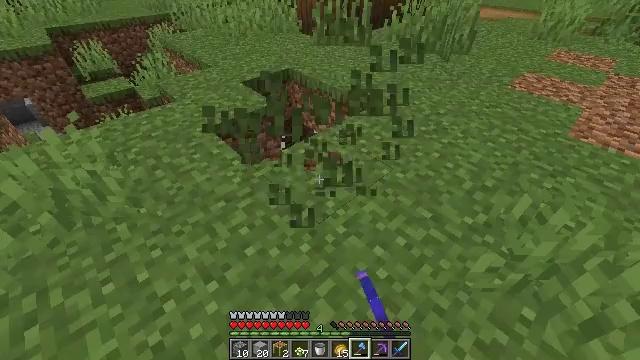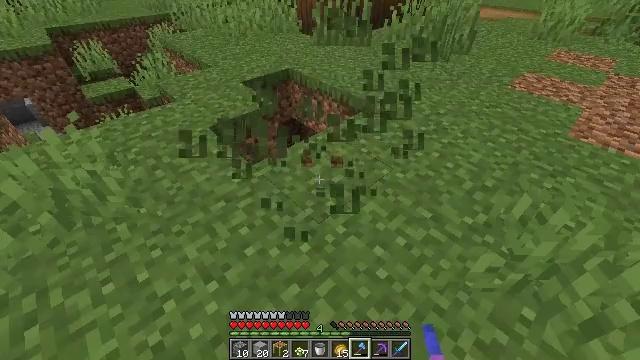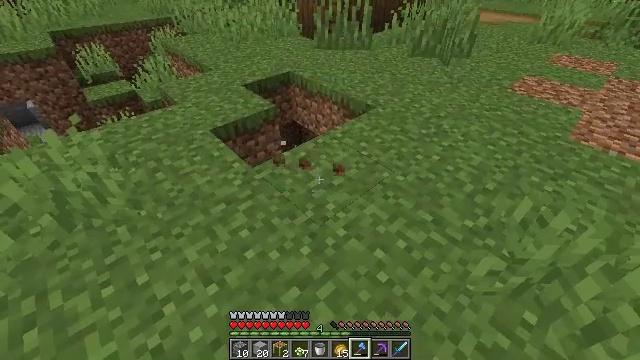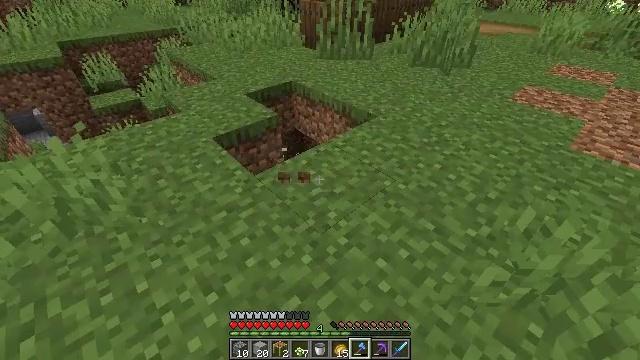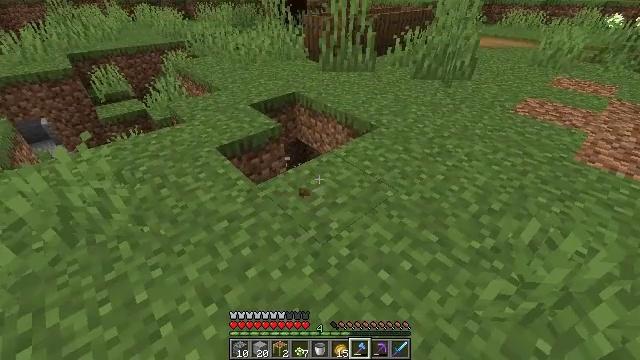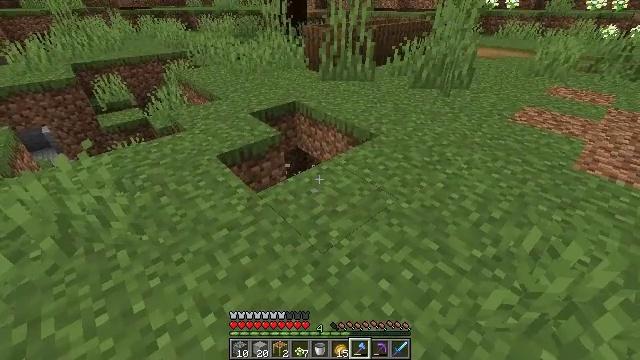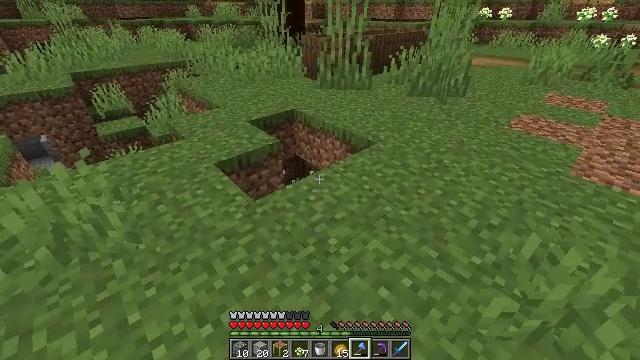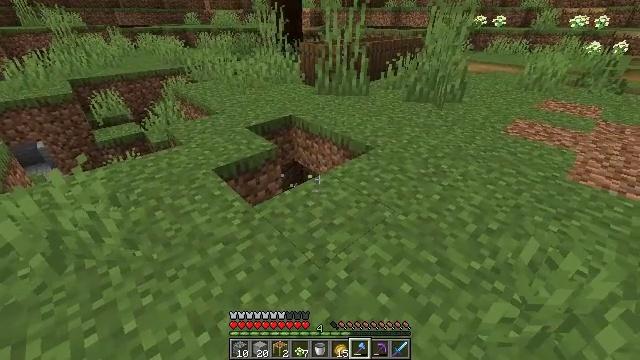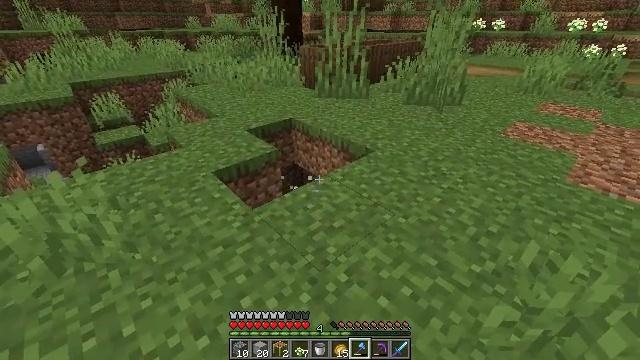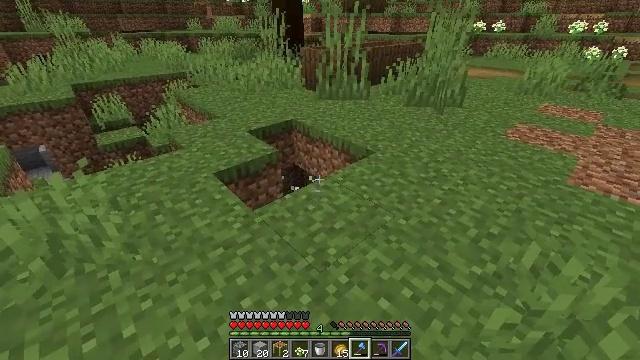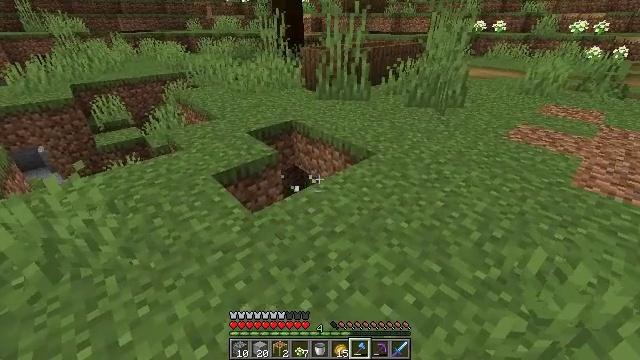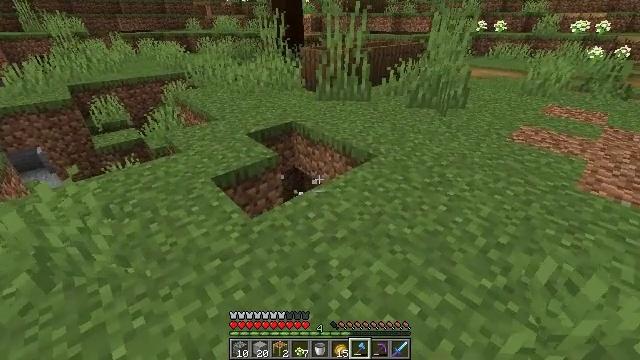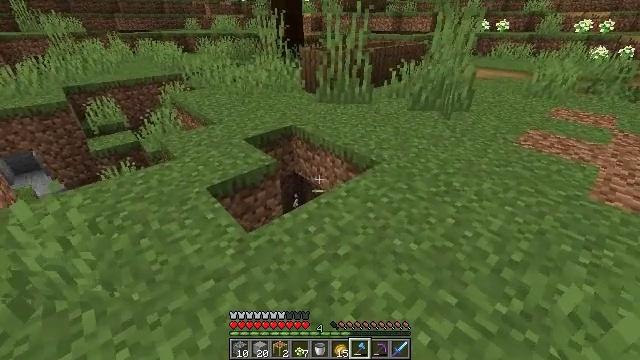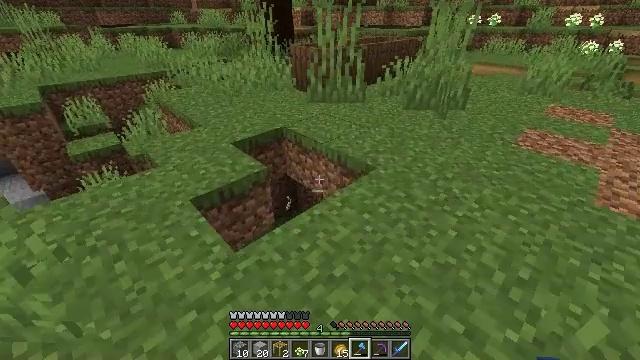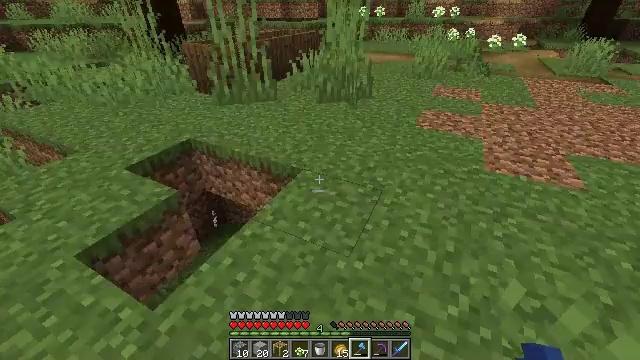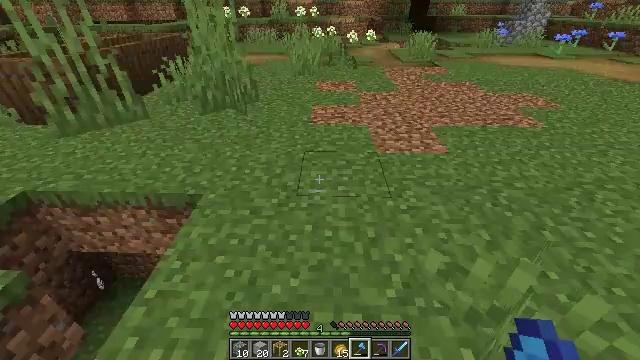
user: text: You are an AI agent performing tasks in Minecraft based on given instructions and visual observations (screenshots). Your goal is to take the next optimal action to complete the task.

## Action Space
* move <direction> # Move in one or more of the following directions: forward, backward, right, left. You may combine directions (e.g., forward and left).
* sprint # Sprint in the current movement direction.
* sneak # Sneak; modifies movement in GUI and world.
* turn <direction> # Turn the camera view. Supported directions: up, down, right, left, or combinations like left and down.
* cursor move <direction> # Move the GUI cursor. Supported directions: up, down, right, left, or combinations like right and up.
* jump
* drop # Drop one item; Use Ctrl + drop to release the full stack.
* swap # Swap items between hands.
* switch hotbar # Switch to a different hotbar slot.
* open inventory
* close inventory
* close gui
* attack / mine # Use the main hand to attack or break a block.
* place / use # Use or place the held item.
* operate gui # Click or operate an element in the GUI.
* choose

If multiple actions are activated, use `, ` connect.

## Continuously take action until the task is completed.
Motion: motion action
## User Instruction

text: Gather tall grass by hitting it.
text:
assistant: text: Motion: no_op
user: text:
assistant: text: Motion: no_op
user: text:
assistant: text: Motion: turn up
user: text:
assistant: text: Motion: turn up
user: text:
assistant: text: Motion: turn up
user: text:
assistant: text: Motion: turn up
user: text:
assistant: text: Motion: turn up
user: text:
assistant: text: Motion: no_op
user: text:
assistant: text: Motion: no_op
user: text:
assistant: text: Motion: move forward
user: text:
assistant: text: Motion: move forward
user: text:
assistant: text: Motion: move forward
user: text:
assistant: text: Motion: move forward, turn right
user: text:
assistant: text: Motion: move forward, turn right and down
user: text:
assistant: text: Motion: turn right
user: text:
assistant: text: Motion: turn right and up
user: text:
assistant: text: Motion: turn right and up
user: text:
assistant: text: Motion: move forward, turn right
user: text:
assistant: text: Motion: move forward
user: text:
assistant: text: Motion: move forward
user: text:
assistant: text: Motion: move forward
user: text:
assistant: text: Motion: move forward, turn left
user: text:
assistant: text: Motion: move forward, turn left and down
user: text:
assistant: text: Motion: move forward, turn left
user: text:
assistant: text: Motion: no_op
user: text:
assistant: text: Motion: no_op
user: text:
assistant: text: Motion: no_op
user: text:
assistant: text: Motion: no_op
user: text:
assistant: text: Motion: no_op
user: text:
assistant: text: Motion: no_op